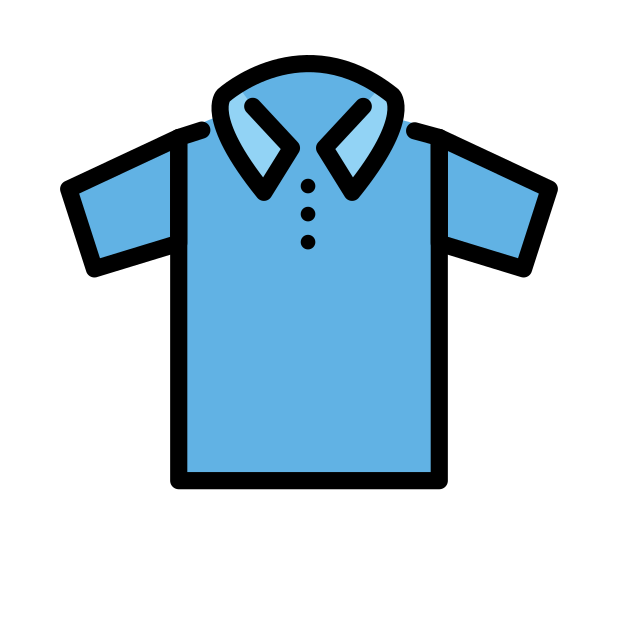
t-shirt